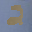
Label: 2